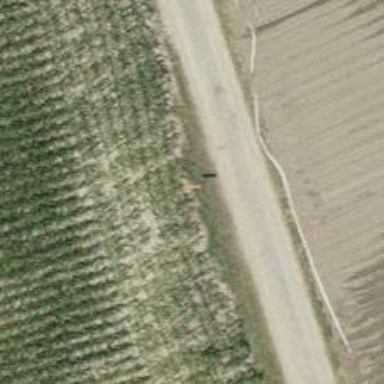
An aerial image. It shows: Pole supporting roof covering pipeline marker.